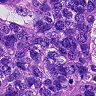
Metastatic tissue present: yes